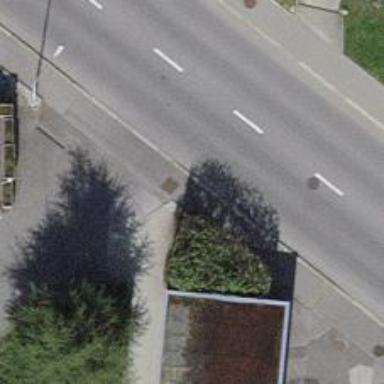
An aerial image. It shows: Asphalt sidewalk.